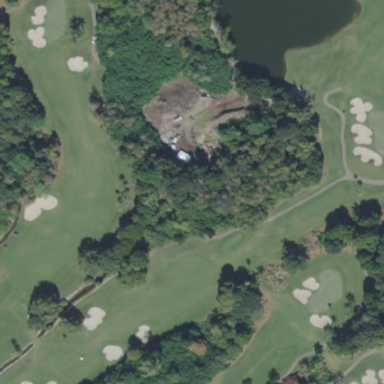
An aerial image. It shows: Golf rough area.